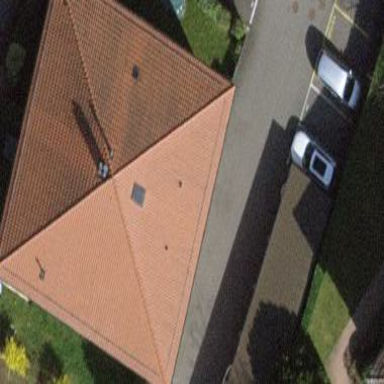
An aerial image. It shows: Apartments building with pyramidal roof.